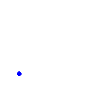
Particle: pion